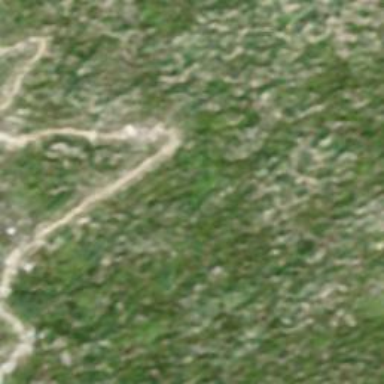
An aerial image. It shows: Path on the ground.